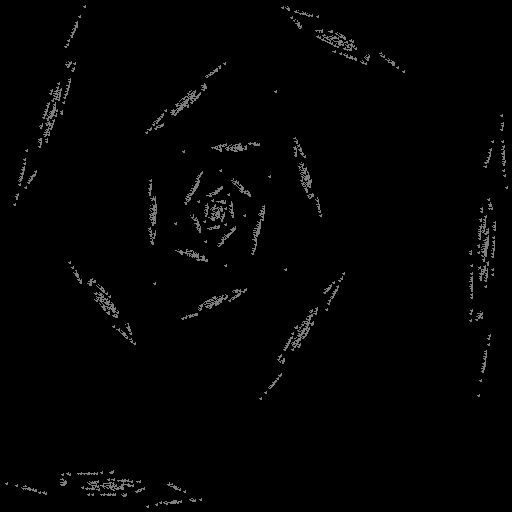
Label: rose